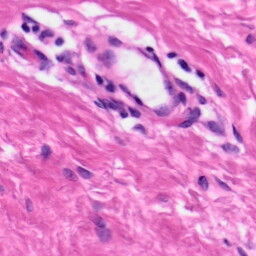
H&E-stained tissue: Skin